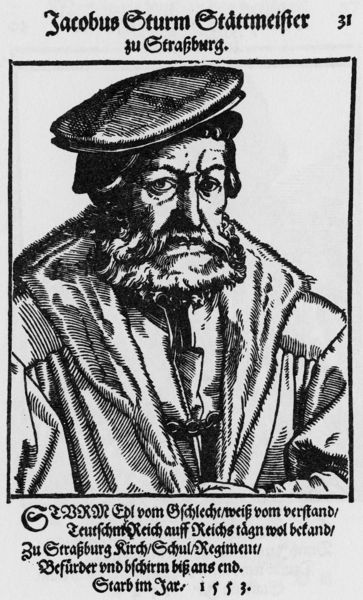
Titel: Bildnis des Jakob Sturm
Künstler: Tobias Stimmer
Institution: (Seriendruck)
Schlagwörter: hand, kopf, mann, umhang, haar, holz, hut, mund, nase, schwarz, weiss, zeichnung, blick, haube, alt, bart, hemd, jacke, kappe, mütze, augen, böse, falten, gesicht, kragen, pelz, tot, bildnis, porträt, halbfigur, mantel, kind, holzschnitt, schrift, kette, graphik, ausdruck, sturm, falte, ernst, inschrift, streng, finster, mimik, druck, schwarz-weiß, stich, text, plakat, zunft, mürrisch, jahr, moral, pelzkragen, pelzmantel, portät, verschluß, latein, einblattdruck, totenbild, sinnspruch, jakob, verzogen, jacobus, vita, straßburg, elsass, jacob, stadtmeister, pel, 1553, jacobus sturm, lritisch, stättmeister